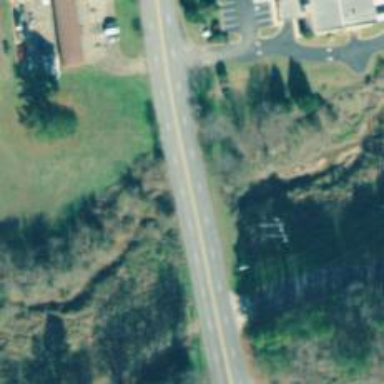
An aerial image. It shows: Asphalt road on secondary bridge over stream.